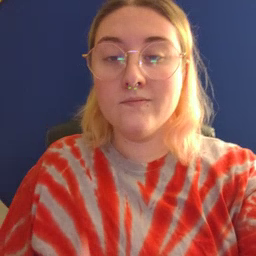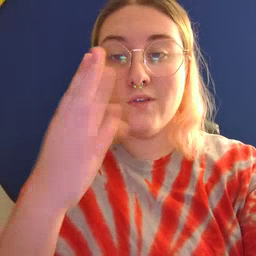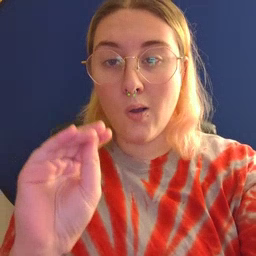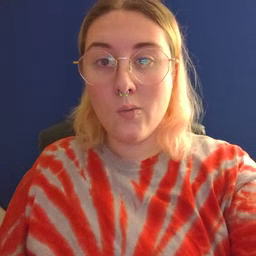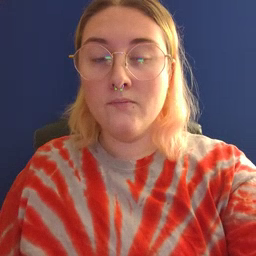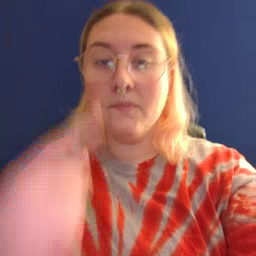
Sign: go